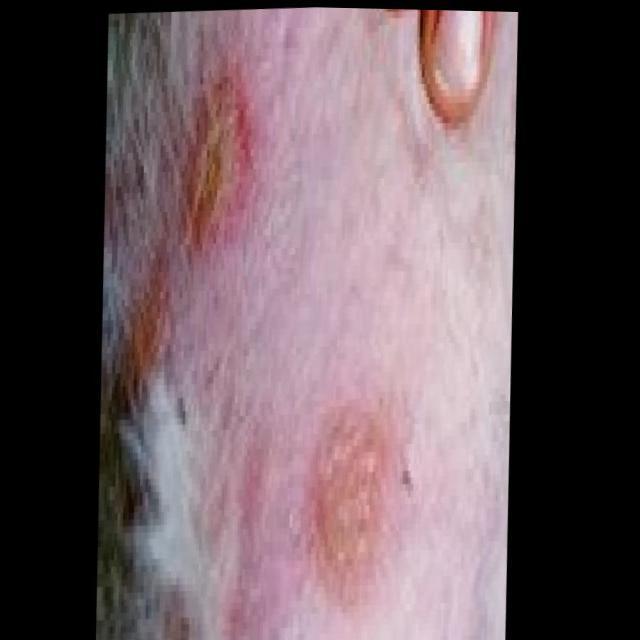
Canine ringworm (Dermatophytosis) — fungal infection caused by Microsporum or Trichophyton. Presents with circular alopecia, scaling, crusting, and broken hairs.